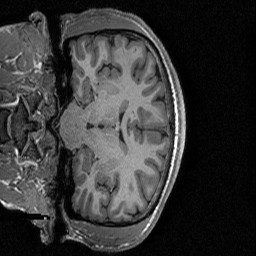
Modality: T1w
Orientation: coronal